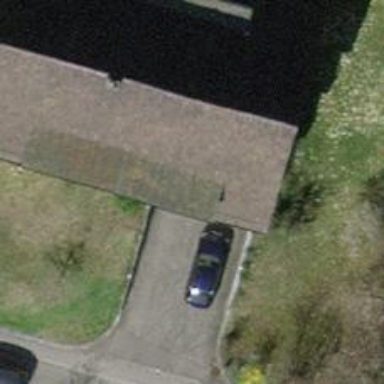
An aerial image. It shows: Parking entrance.